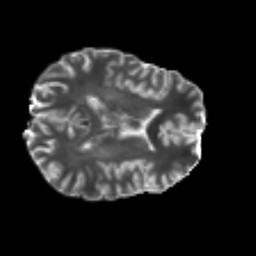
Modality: T2w
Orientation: axial
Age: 23
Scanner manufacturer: philips
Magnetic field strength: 3 T
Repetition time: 8.6 s
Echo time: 0.127 s